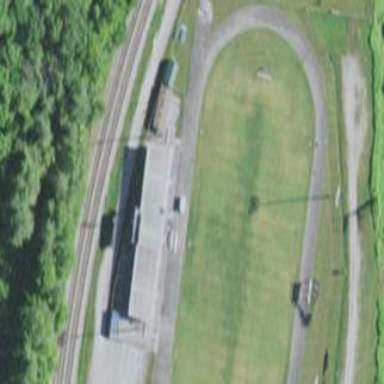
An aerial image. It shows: Track in leisure land.